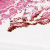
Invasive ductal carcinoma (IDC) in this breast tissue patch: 0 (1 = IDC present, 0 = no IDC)